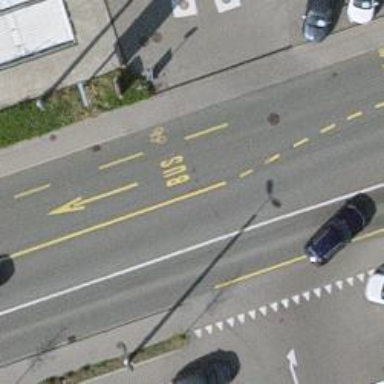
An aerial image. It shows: Secondary road with asphalt surface and trolley wires.